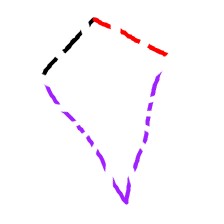
Shape: kite